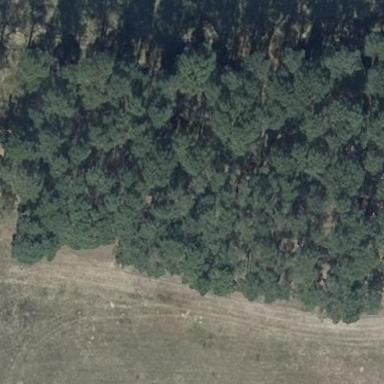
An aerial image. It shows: Forest consisting mostly of coniferous trees.